Question: I got thread for server in my Android app and need to handle it properly when user decide to close it. I choose non-blocking ServerSocketChannel which accept() clients.
And got this
'''
public class SocketServer extends Thread
{
private static final String LOG_TAG = "SocketServer";
private boolean isRunning = false;
private ServerSocketChannel listener = null;
public void _stop()
{
this.isRunning = false;
}
public void _start()
{
this.isRunning = true;
this.start();
}
private void free()
{
try
{
listener.close();
}
catch (IOException e)
{
//Error handle
}
listener = null;
}
public SocketServer(int port)
{
super();
try
{
listener = ServerSocketChannel.open();
listener.configureBlocking(false);
listener.socket().bind(new InetSocketAddress(port));
}
catch (IOException e)
{
//Error handle
}
}
public void run()
{
SocketChannel client = null;
while(isRunning)
{
try
{
client = listener.accept();//GC going mad
}
if(client != null)
Log.i(LOG_TAG, "ACCEPTED CLIENT");
catch (IOException e)
{
//Error handle
}
}
free();
}
'''
All i'm doing is accepting new client - getting because of no incoming connections and do it again until server is stopped.
ServerClient is null at start and assigned to by accept() if no connections available.
But Java's garbage collector thinks what client is somehow init by accept() or accept() somehow allocate some memory, which GC cleans after every while loop.
If comment accept() line (e.g do nothing) where will be no GC at all, so problem exactly in accept().
This quite not right in my opinion.
If there is some way to break blocking accept()/ read() state and exit properly, please tell me.
Is it safe to write/ read to SocketChannel socket() as to Socket, will it block thread?
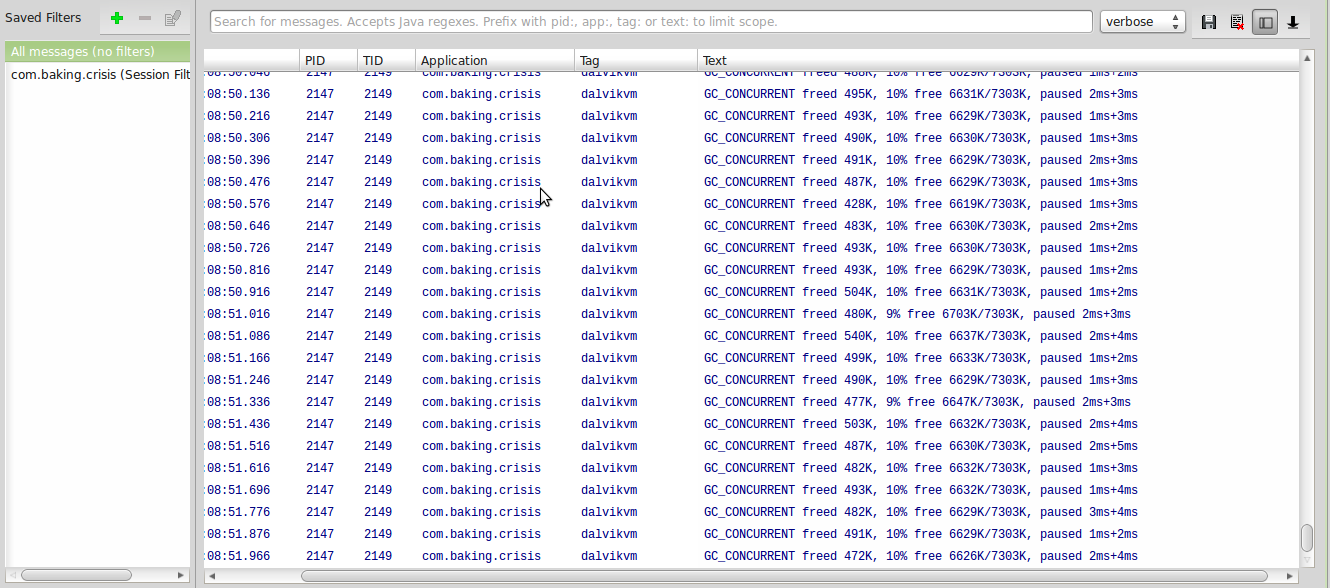
Answer: Many operations in Java create temporary objects internally to do their work.
You are much better off using a blocking SocketServer. This way the objects it creates is only on a per-accepted-Socket basis rather than a per-attempt basis.
I suggest you implement blocking NIO with a thread (or two) per connection first. If then you discover you have a performance issue with the number of threads you have, try using a Selector with non-blocking NIO.